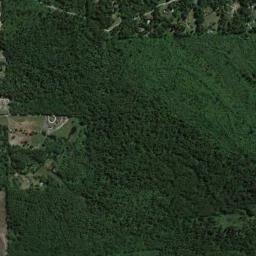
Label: forest